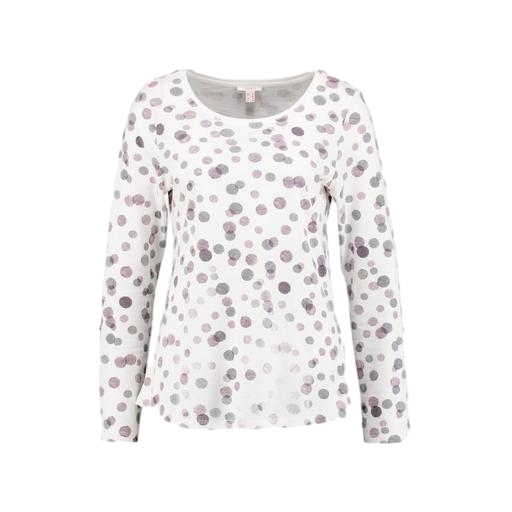
multicolor polka-dot t-shirt, long-sleeve t-shirt only macy, white polka-dot shirt, white background